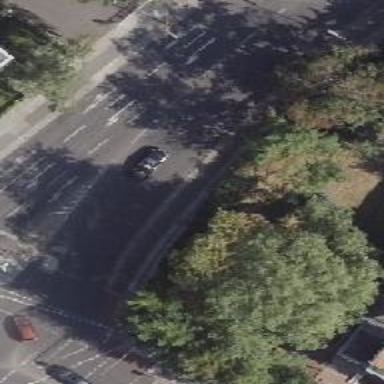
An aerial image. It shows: Secondary road with asphalt surface. There is cycle track on the right side of the road.